Brain MRI, modality: ceT1
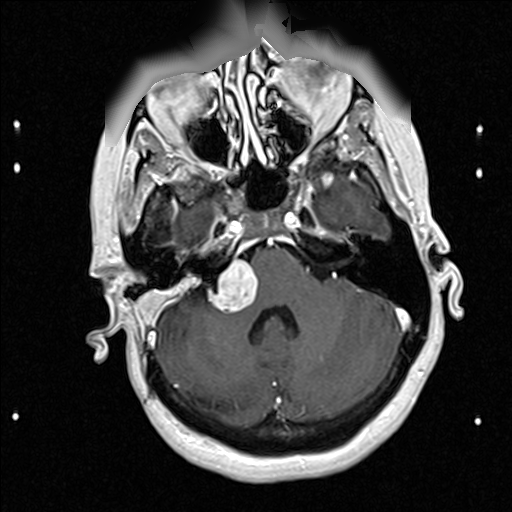